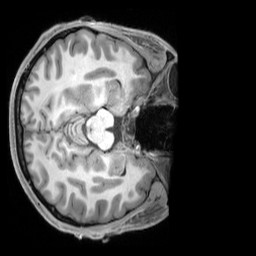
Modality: T1w
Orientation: axial
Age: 25
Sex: male
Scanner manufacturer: siemens
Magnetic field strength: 3 T
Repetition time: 2.3 s
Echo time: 0.00229 s